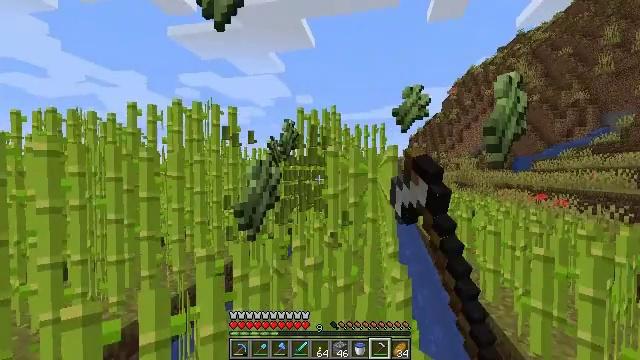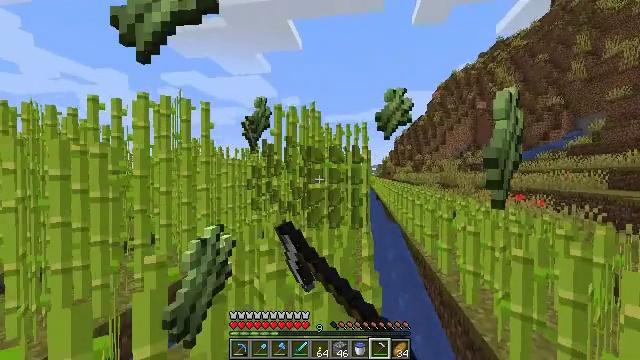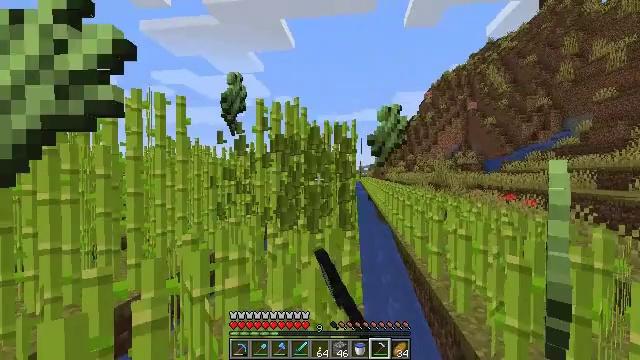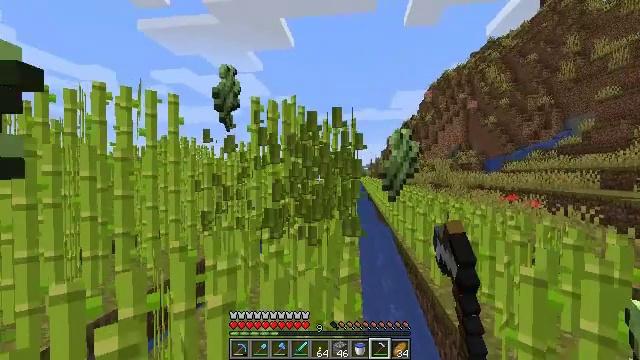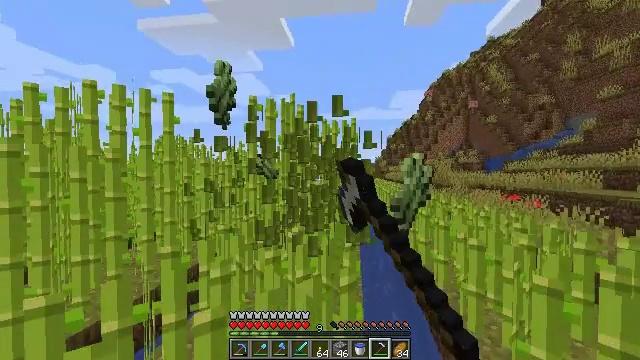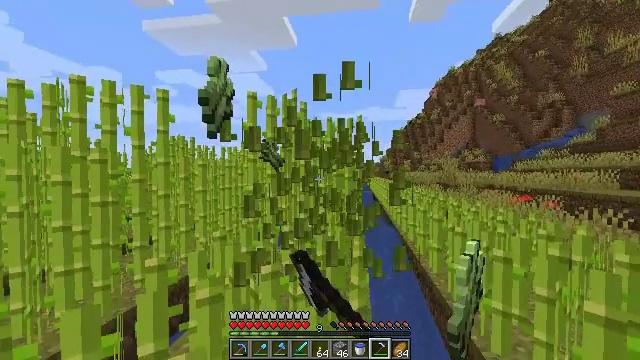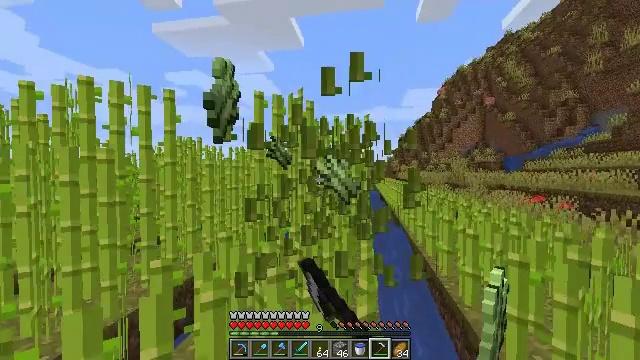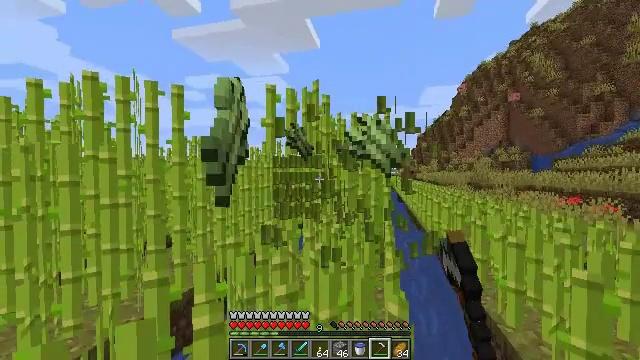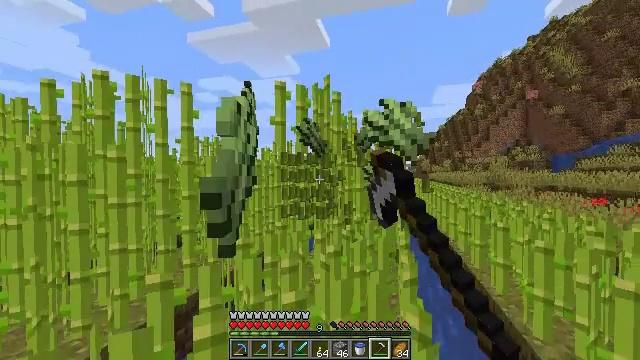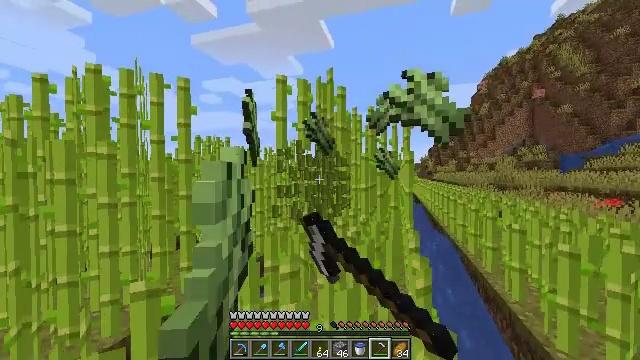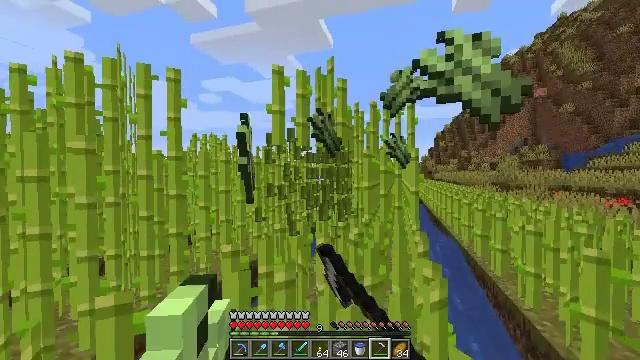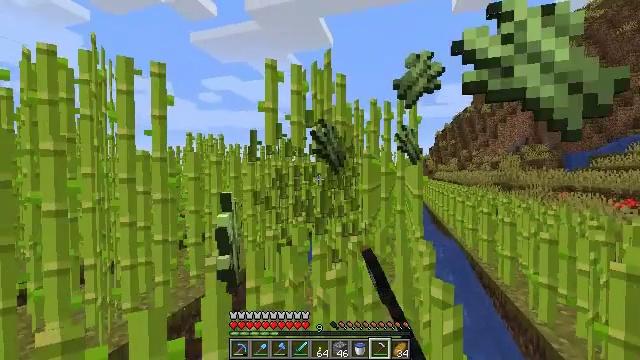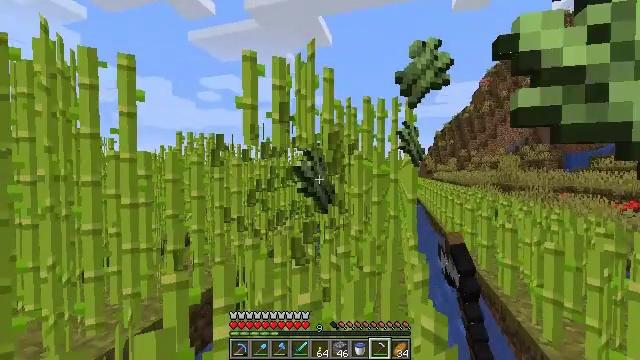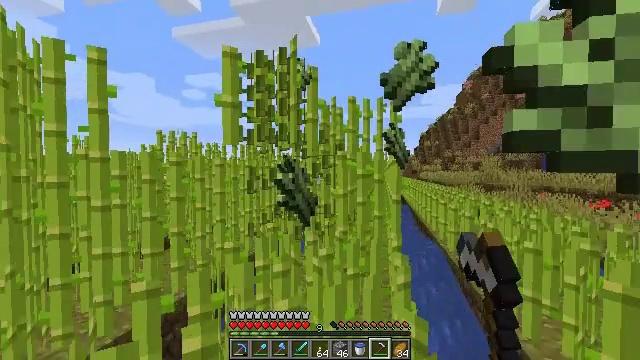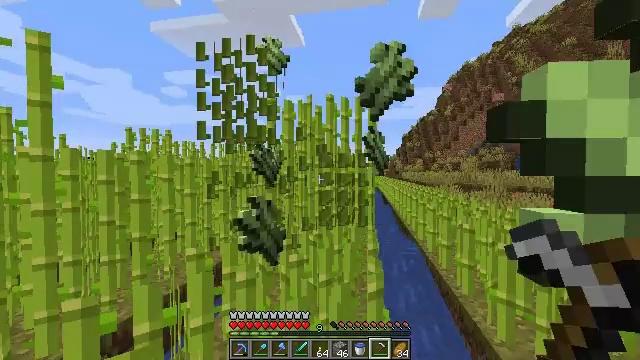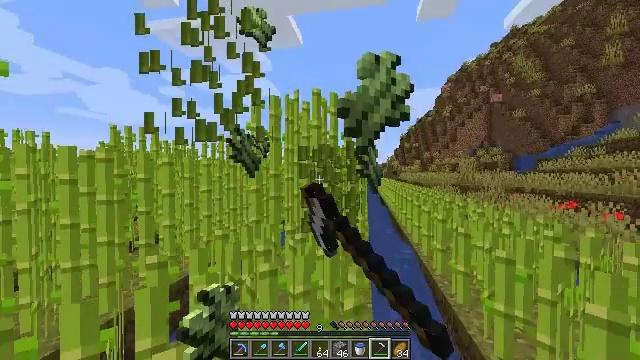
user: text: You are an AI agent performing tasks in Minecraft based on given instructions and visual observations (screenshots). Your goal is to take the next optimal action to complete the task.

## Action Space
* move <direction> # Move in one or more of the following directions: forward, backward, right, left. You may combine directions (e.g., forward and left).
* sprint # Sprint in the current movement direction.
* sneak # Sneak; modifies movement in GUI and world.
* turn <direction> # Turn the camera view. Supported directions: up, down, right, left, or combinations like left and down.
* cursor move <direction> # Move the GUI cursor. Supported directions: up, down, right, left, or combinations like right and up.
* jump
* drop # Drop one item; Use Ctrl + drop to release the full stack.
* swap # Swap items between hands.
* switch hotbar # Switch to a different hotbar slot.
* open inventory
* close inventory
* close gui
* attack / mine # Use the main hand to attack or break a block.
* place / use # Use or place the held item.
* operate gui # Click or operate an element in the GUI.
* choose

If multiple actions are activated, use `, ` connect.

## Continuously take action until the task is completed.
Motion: motion action
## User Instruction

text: Cut down the sugar cane stalks.
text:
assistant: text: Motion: move forward and move right, turn right, attack / mine
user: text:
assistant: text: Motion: move forward, turn right, attack / mine
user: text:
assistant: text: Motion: move forward, attack / mine
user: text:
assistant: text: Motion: move forward, attack / mine
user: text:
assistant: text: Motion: move forward, attack / mine
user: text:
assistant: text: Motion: move forward, turn left, attack / mine
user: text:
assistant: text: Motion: move forward, turn left, attack / mine
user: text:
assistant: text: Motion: move forward, turn left, attack / mine
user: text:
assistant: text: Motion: move forward, attack / mine
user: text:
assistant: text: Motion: move forward, attack / mine
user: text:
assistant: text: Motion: move forward and move right, attack / mine
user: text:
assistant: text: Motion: move forward and move right, attack / mine
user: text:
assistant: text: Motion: move forward and move right, turn right, attack / mine
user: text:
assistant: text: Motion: move forward and move right, turn right, attack / mine
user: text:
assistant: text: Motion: move forward, attack / mine
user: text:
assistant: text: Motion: move forward, attack / mine
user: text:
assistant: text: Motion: move forward, attack / mine
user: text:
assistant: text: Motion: move forward, attack / mine
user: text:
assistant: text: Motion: move forward, turn left, attack / mine
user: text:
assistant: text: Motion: move forward, turn left, attack / mine
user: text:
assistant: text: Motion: move forward, turn left, attack / mine
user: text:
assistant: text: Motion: move forward, attack / mine
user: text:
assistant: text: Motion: move forward, attack / mine
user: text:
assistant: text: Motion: move forward and move right, attack / mine
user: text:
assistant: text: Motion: move forward and move right, turn right, attack / mine
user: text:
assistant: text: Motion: move forward and move right, turn right, attack / mine
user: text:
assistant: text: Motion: move forward, turn right, attack / mine
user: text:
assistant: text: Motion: move forward, attack / mine
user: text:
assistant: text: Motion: move forward, attack / mine
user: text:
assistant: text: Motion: move forward, attack / mine